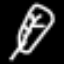
Label: leaf